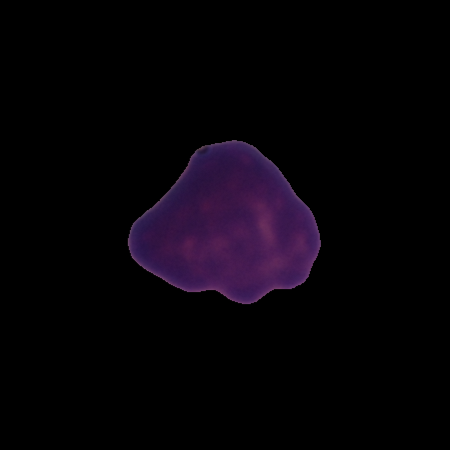
Label: healthy